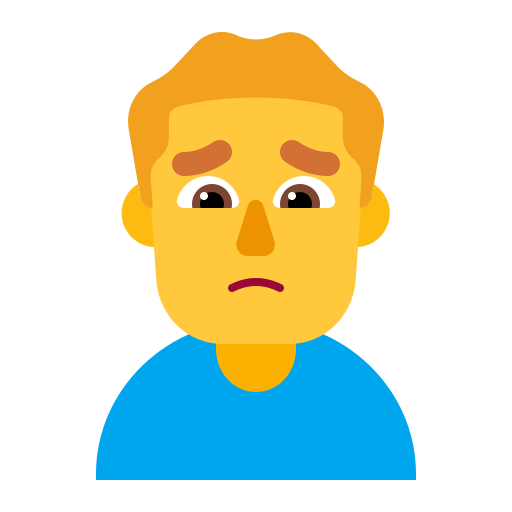
man frowning flat default